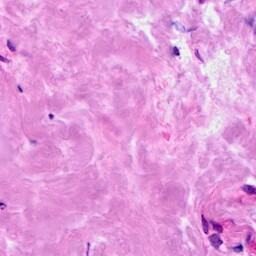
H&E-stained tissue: Breast